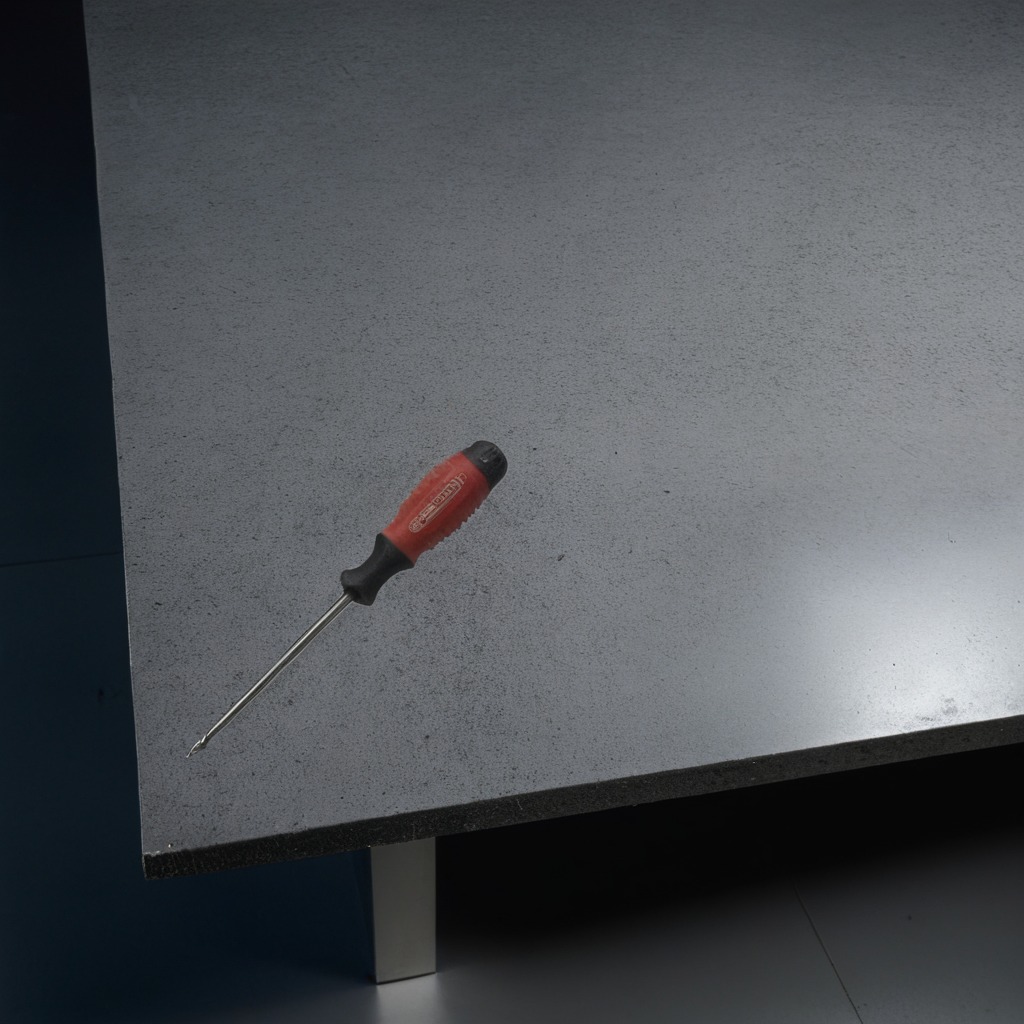
A screwdriver lies on a clean granite table inside a workshop at night.